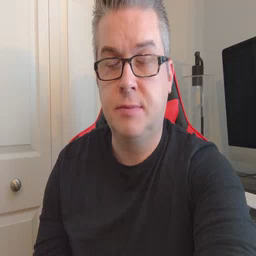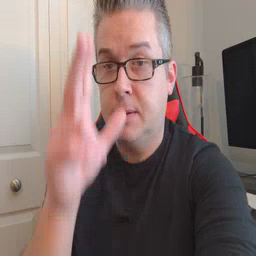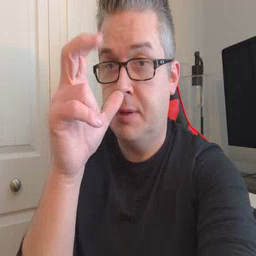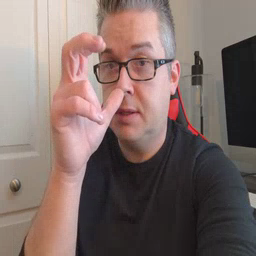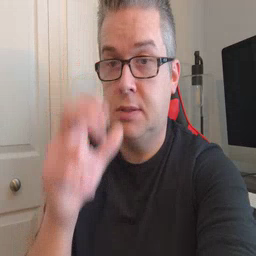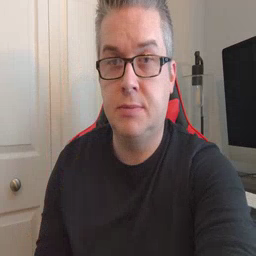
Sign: bug